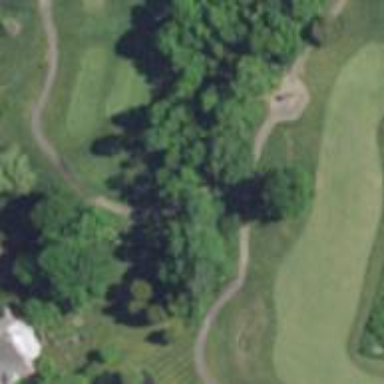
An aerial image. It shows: Pathway for golfing.